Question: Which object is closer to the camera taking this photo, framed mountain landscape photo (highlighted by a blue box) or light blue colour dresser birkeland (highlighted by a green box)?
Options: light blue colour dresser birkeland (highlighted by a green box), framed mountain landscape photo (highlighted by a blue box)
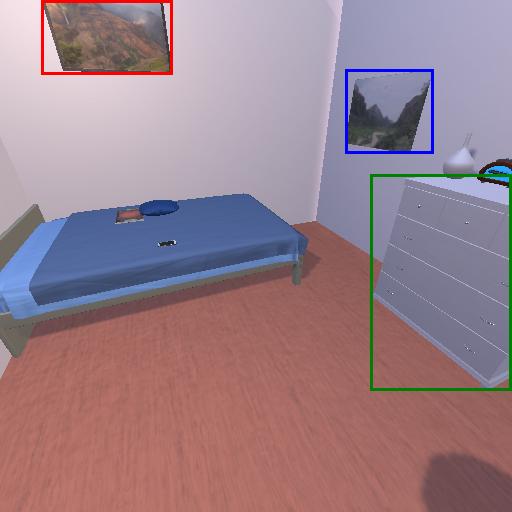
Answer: light blue colour dresser birkeland (highlighted by a green box)